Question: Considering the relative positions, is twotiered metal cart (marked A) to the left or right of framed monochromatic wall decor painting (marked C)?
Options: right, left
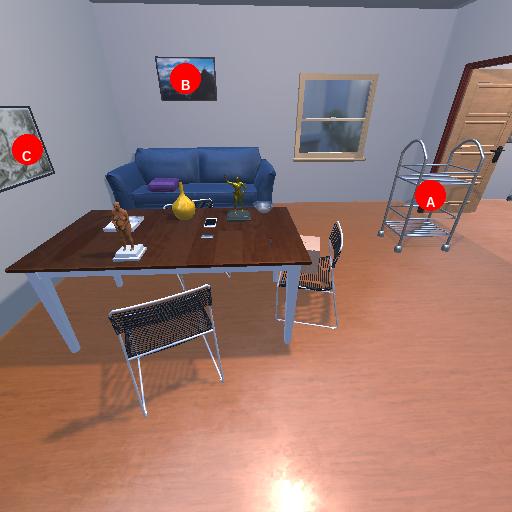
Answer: right